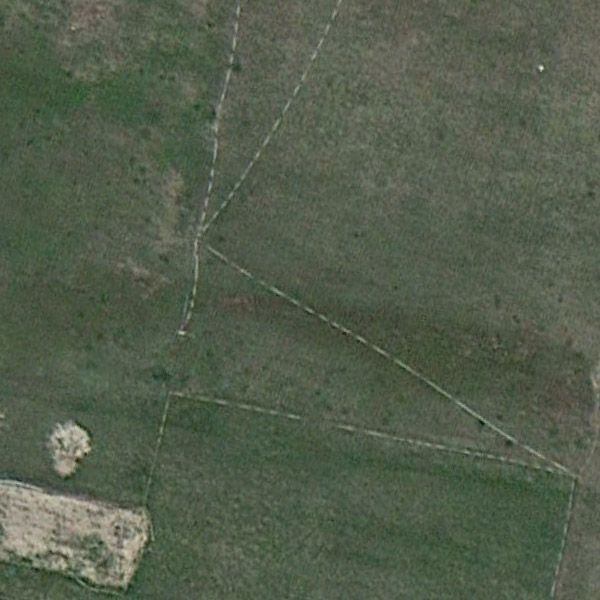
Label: Meadow